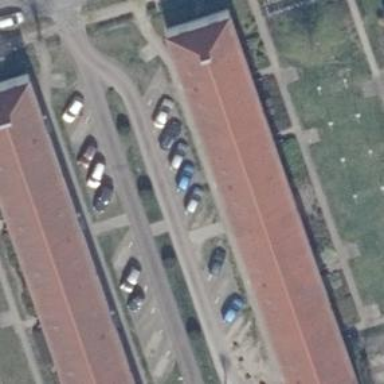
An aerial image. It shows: Parking aisle designated as service road.